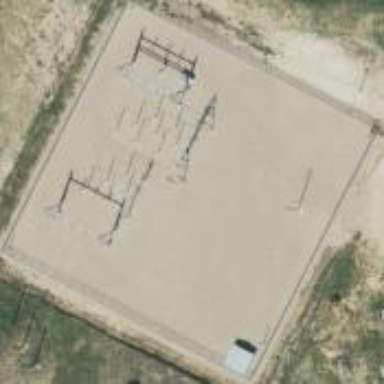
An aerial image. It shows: Power substation.